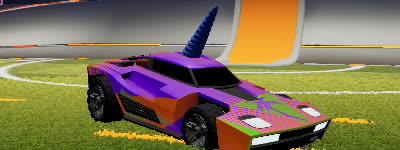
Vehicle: breakout